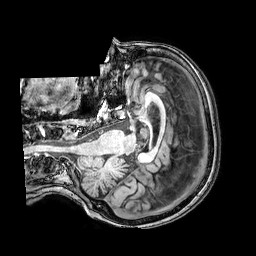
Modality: T1w
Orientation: axial
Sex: female
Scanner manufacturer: philips
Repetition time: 0.008111 s
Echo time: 0.00371 s